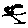
Label: bird